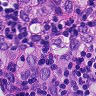
Metastatic tissue present: yes